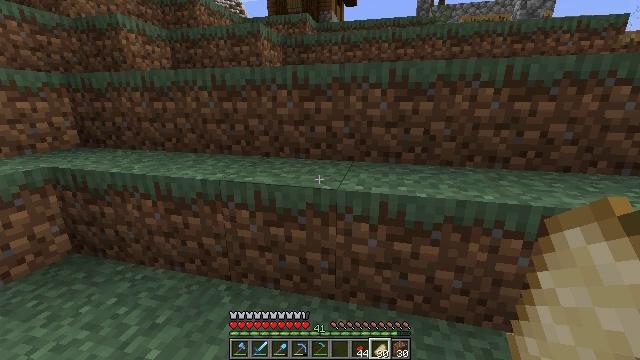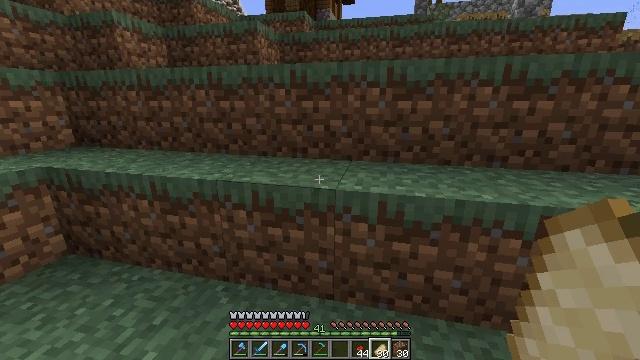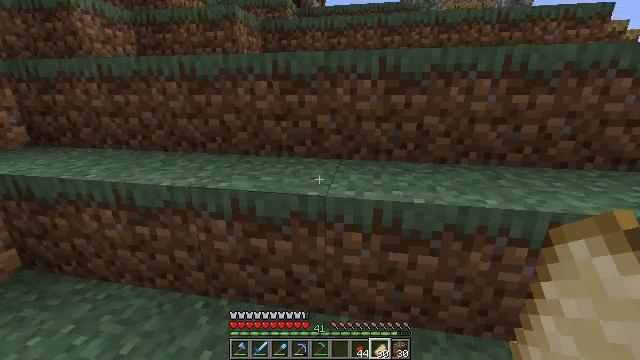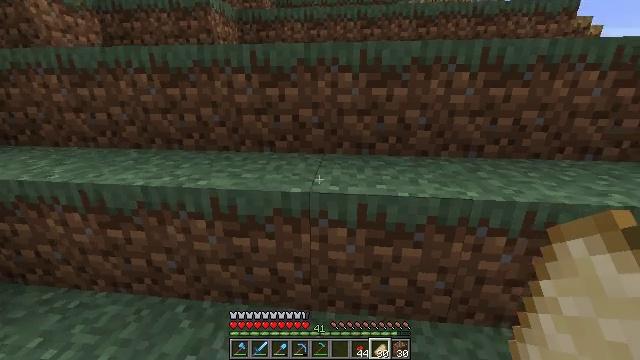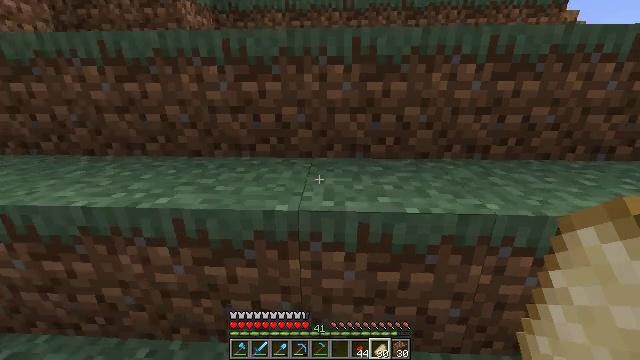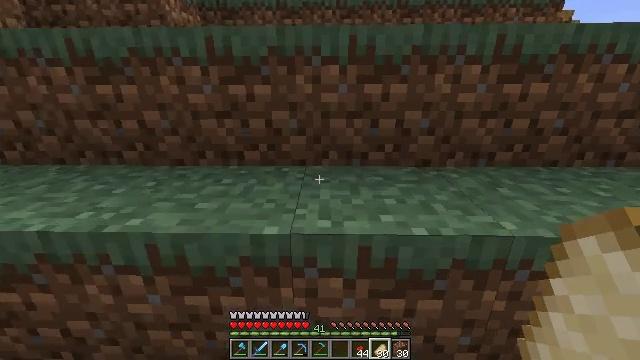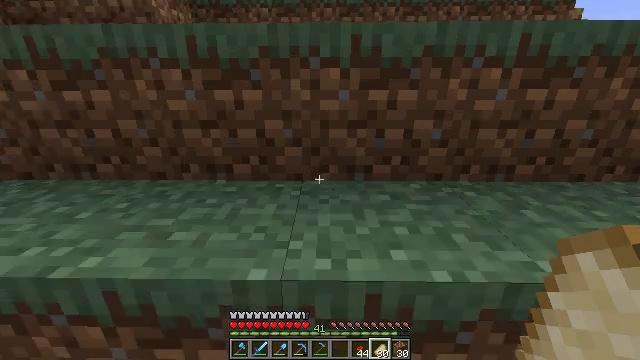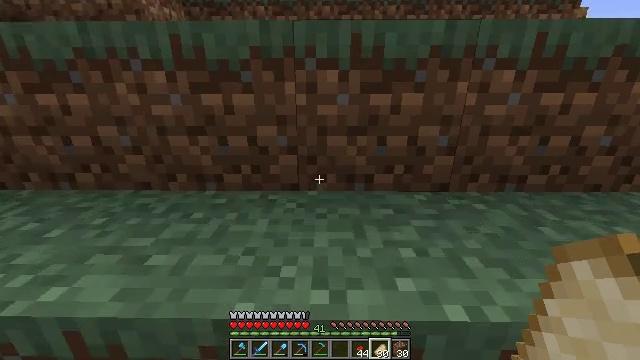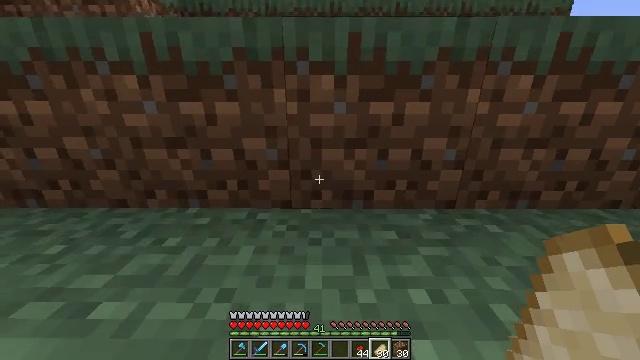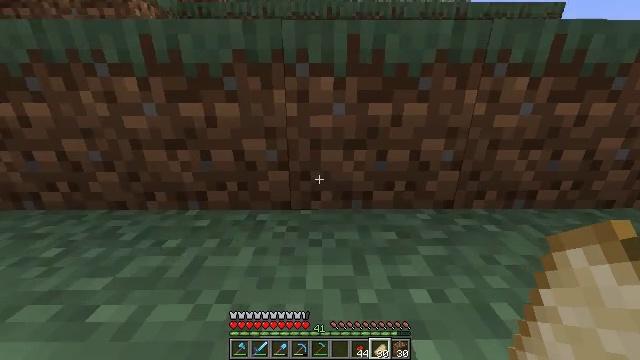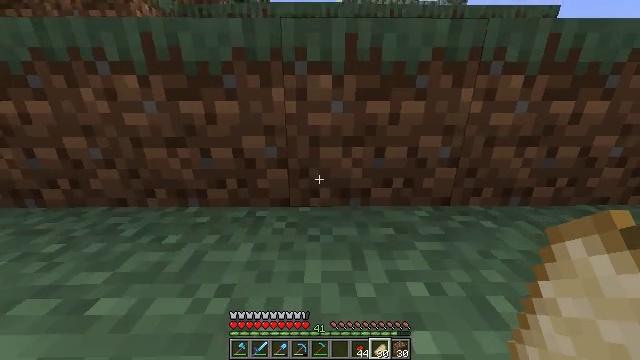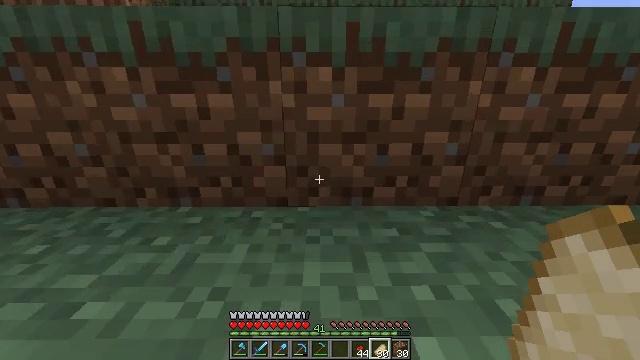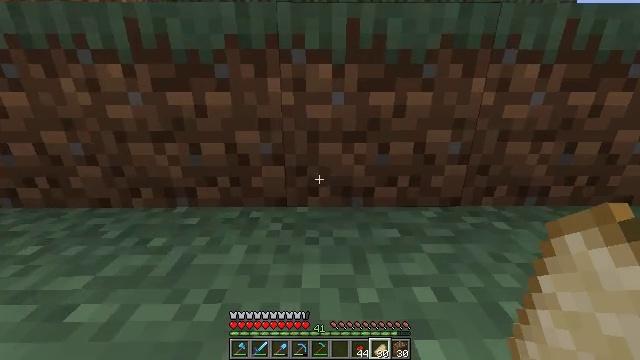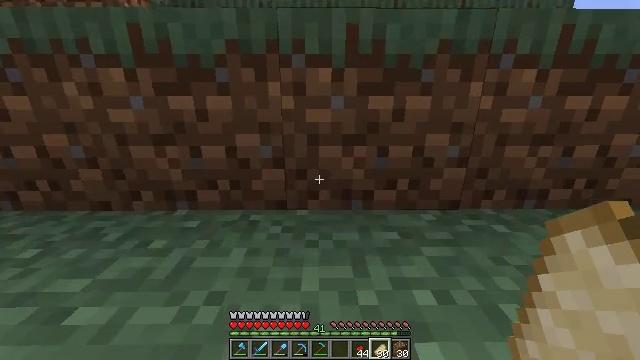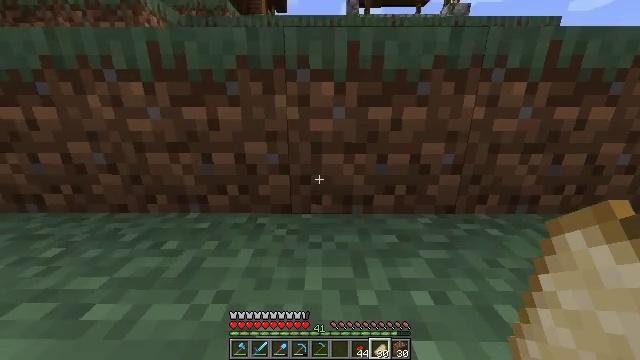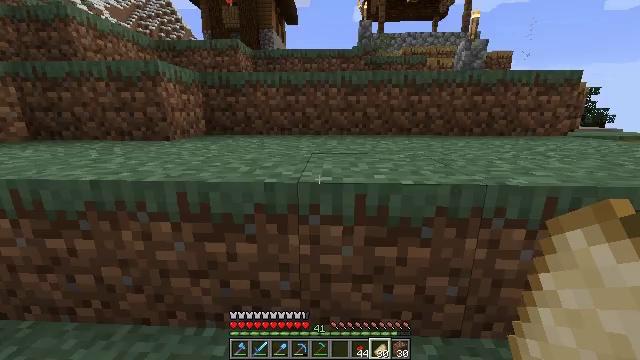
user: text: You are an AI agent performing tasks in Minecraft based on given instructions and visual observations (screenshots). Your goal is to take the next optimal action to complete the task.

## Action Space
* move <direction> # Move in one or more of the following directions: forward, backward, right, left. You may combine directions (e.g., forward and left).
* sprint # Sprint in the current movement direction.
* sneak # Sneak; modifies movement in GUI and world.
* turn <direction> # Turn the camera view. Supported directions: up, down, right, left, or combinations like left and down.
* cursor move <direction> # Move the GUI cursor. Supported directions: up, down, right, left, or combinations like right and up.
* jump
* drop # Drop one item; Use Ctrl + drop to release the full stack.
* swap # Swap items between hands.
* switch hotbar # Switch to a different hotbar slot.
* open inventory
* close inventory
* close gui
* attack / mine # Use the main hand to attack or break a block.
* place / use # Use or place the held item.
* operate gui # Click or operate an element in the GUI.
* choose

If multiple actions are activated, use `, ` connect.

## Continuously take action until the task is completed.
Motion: motion action
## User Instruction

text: Mine the cartography table.
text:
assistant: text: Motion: move forward
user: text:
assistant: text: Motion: move forward, turn right and down
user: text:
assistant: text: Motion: move forward, turn right and down
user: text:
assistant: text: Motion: move forward, turn right
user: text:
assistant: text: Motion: move forward, turn right
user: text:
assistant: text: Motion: move forward
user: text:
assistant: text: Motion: move forward, sprint
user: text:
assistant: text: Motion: move forward, sprint
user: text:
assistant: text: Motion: move forward, sprint
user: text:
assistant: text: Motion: move forward
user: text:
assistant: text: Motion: move forward
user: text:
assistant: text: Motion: move forward
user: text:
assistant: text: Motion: move forward
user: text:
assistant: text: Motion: move forward, turn up, jump
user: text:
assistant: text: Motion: move forward, turn left and up, jump
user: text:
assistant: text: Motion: move forward, turn left and up, jump
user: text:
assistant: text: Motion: move forward, turn left and up, jump
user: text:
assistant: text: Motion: move forward, turn left and up, jump
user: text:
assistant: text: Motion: move forward, jump
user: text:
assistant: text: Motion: move forward, jump
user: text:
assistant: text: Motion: move forward, jump
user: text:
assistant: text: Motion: move forward, sprint, jump
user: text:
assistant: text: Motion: move forward, sprint, jump
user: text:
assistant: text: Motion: move forward, sprint, jump
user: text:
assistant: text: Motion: move forward, sprint, jump
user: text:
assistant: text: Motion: move forward, sprint, jump
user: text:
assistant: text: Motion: move forward, turn left, jump
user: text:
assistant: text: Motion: move forward, turn left, jump
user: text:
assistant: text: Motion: move forward, turn left and down, jump
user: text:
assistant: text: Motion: move forward, turn left, jump